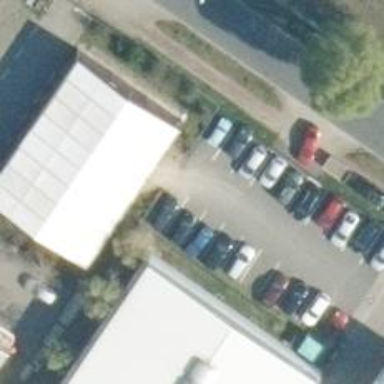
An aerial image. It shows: Parking aisle designated as service road.